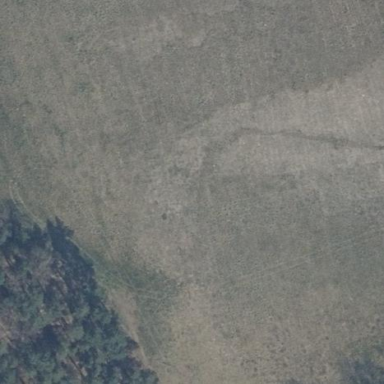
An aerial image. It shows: Open area covered with grass.